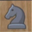
Piece: bN